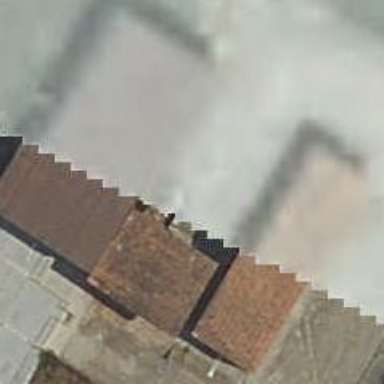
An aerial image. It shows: Industrial building.